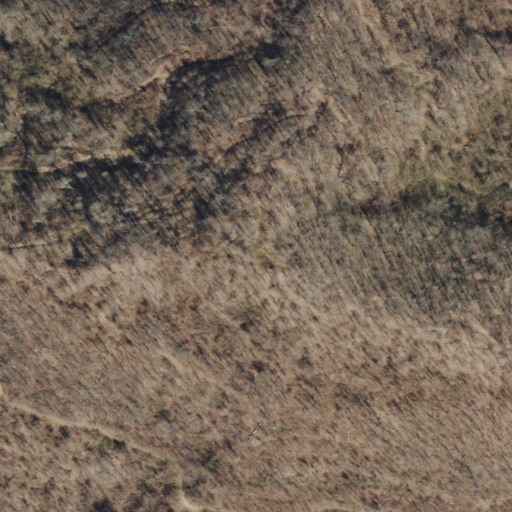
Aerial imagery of mountain in Tennessee named Rich Mountain containing deciduous forest, shrub, and mixed forest